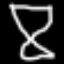
Label: hourglass